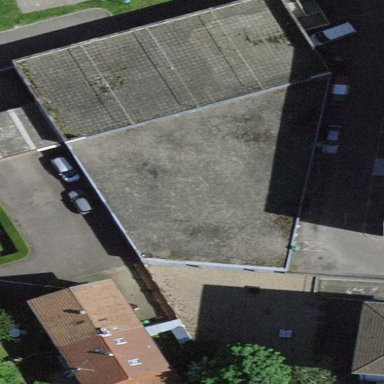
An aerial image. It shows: Group of garages.